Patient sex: M
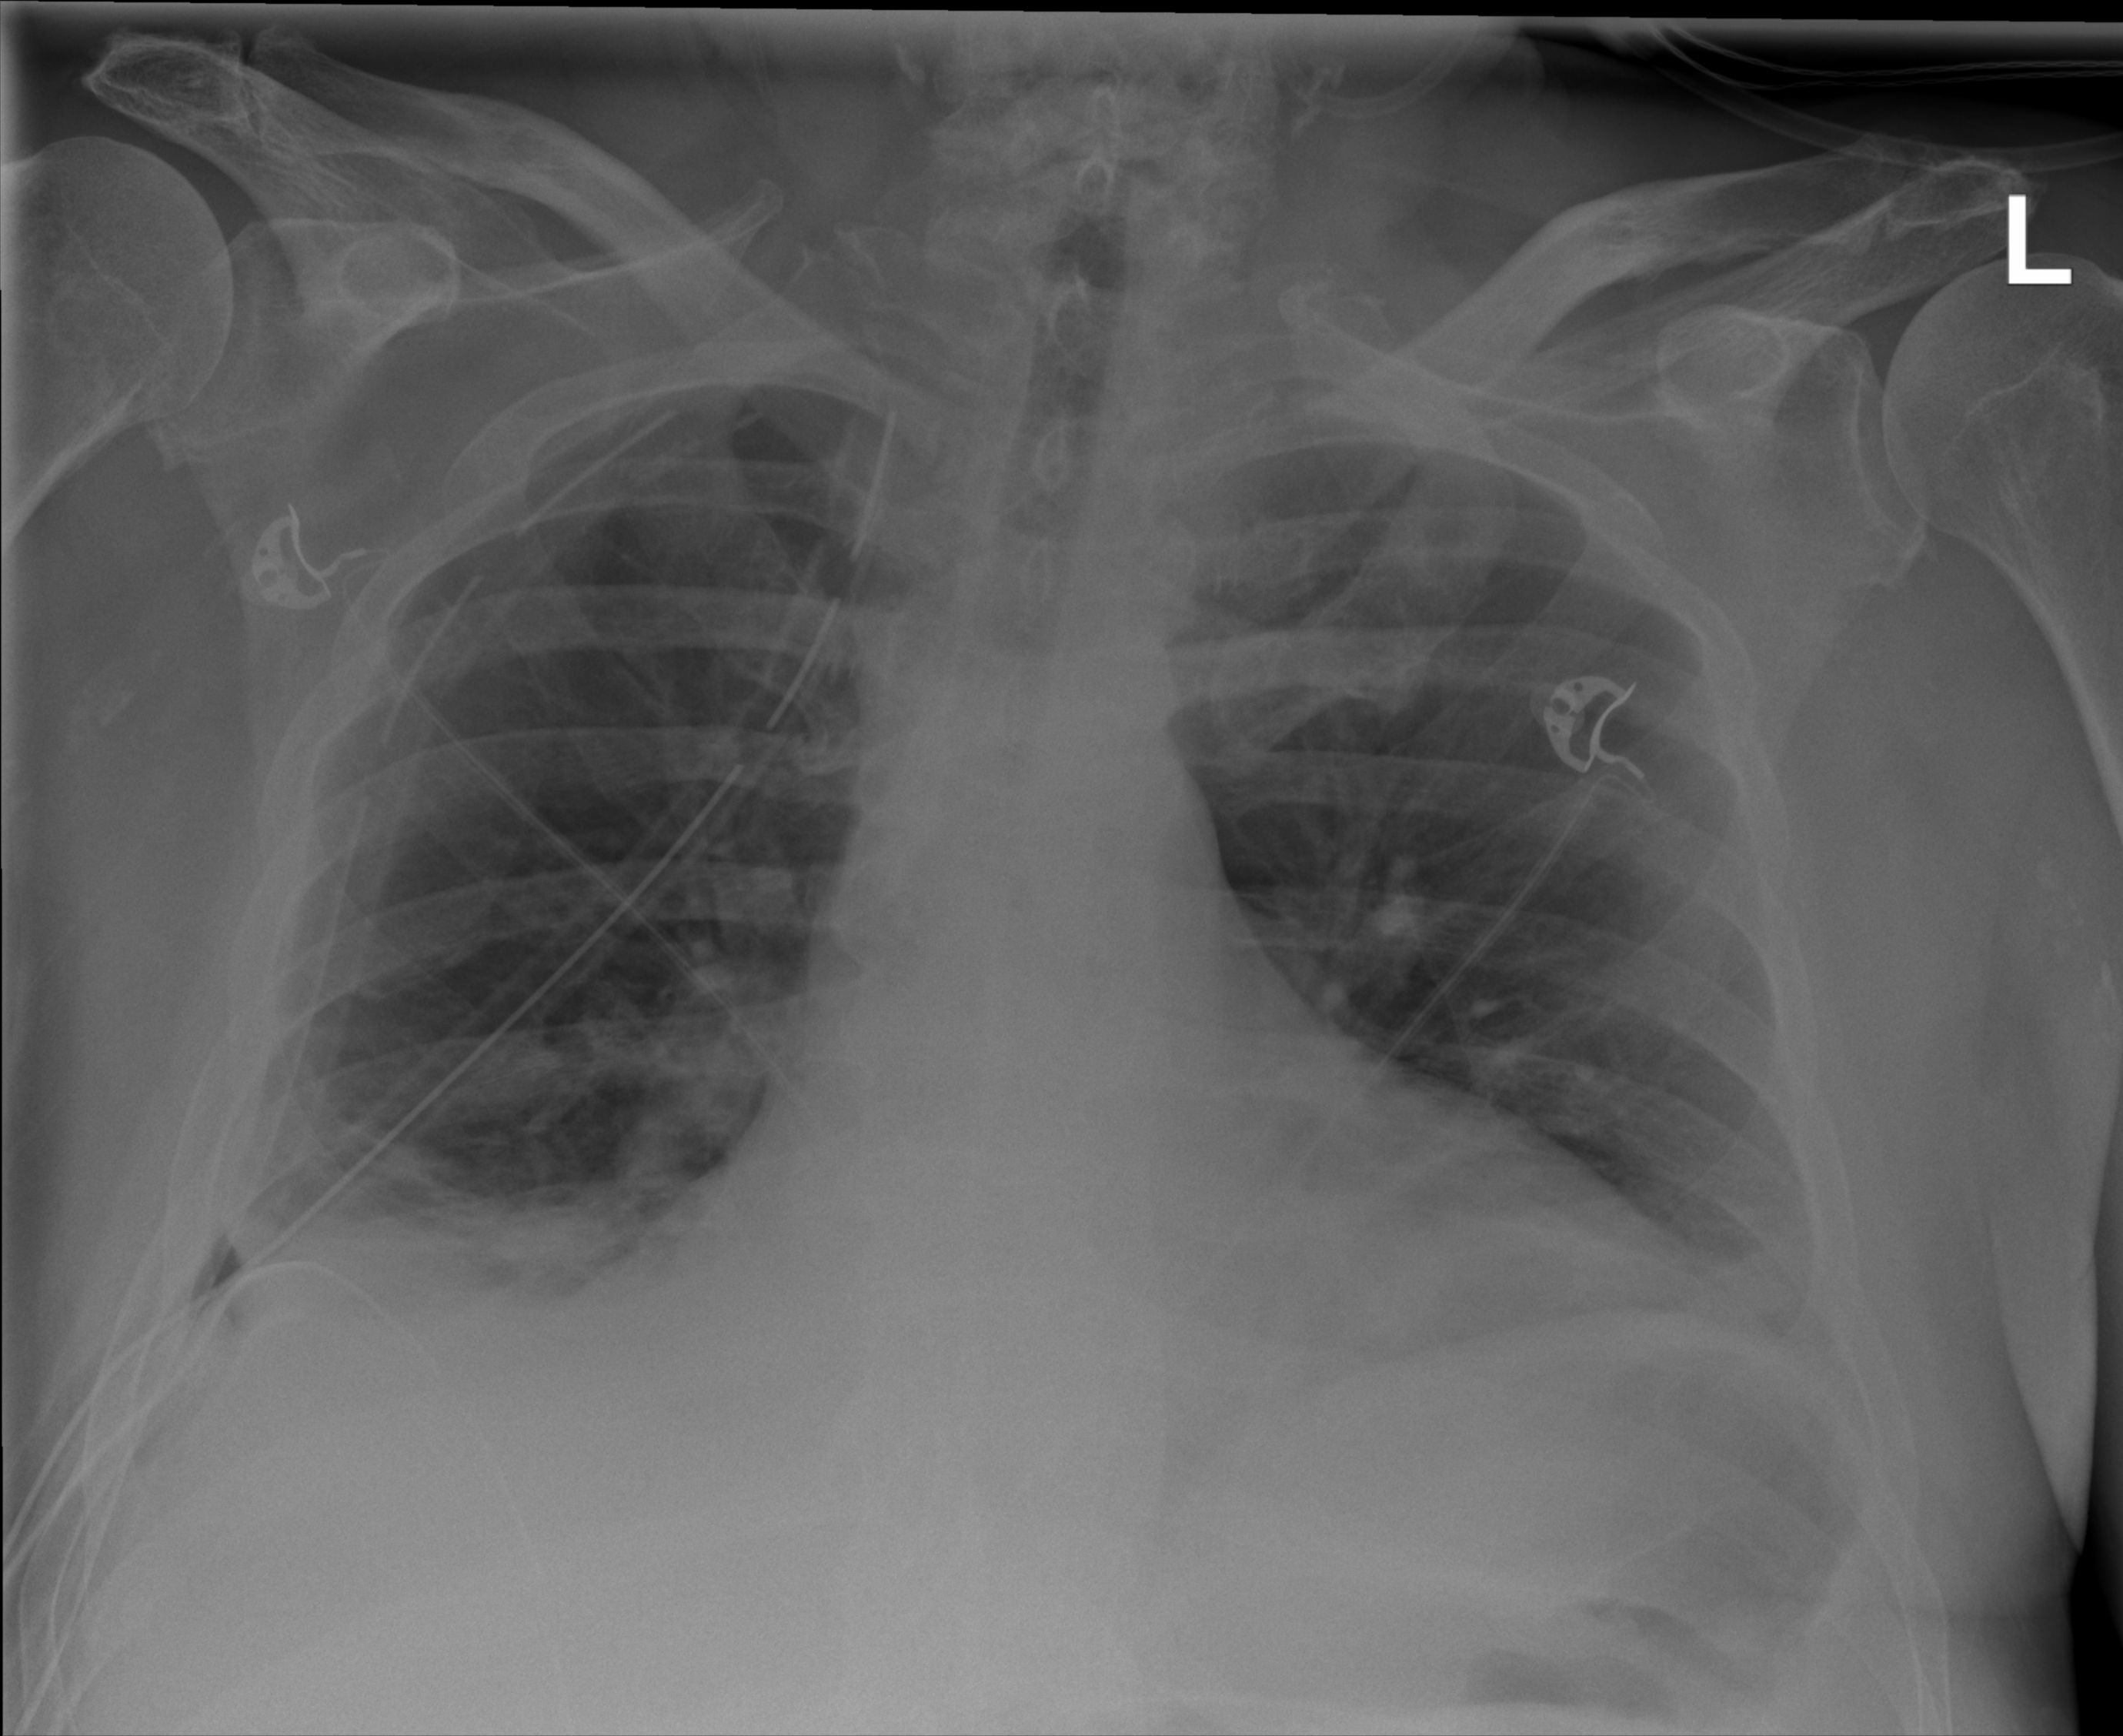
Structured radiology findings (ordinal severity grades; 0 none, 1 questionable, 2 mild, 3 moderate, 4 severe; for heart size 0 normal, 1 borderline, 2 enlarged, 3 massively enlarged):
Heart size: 0
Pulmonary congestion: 0
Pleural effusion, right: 2
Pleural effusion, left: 0
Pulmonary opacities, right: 0
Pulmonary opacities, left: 0
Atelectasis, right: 3
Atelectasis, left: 0